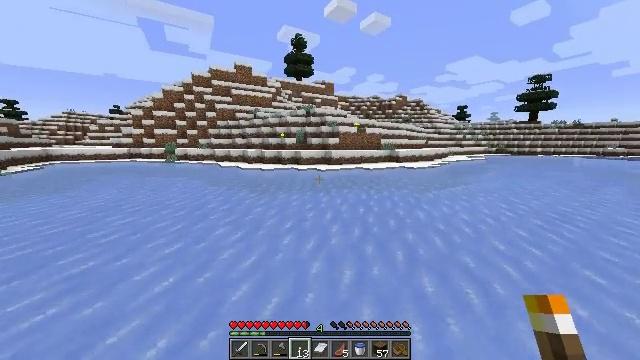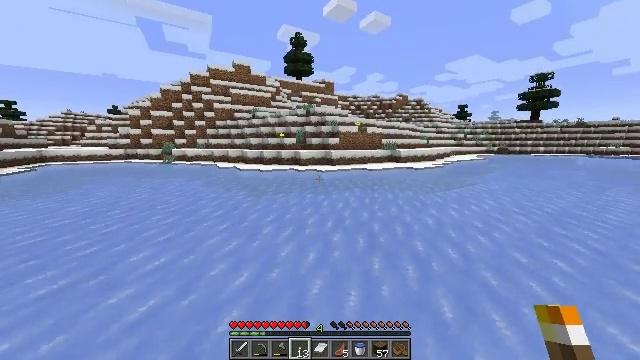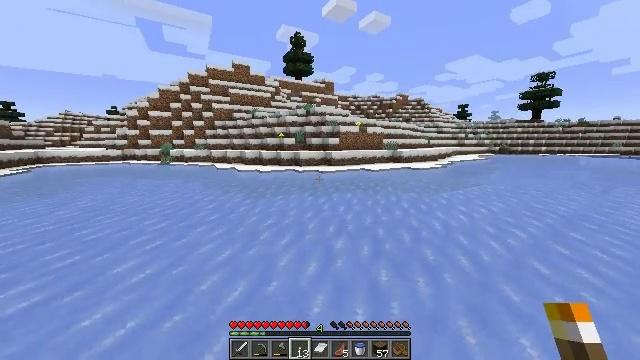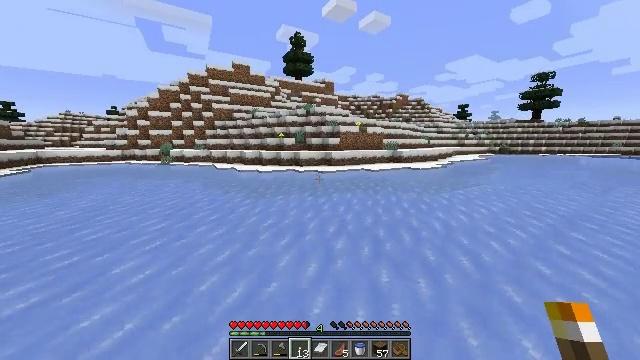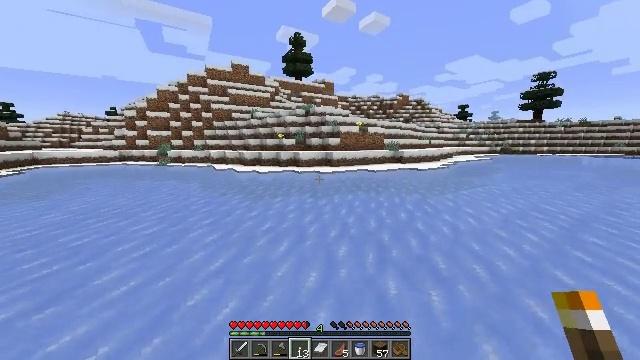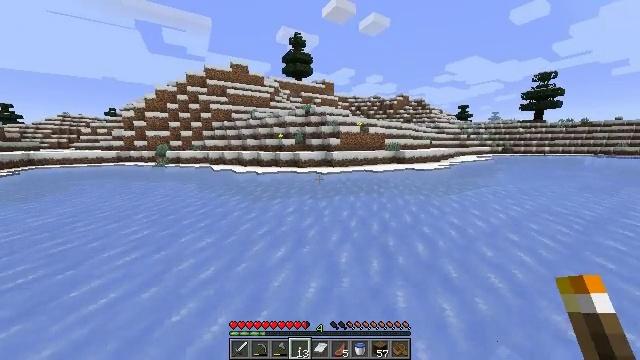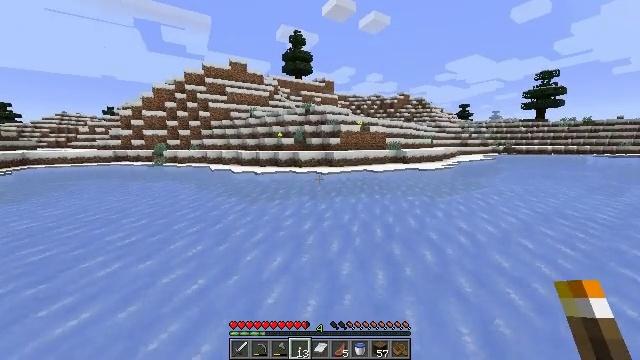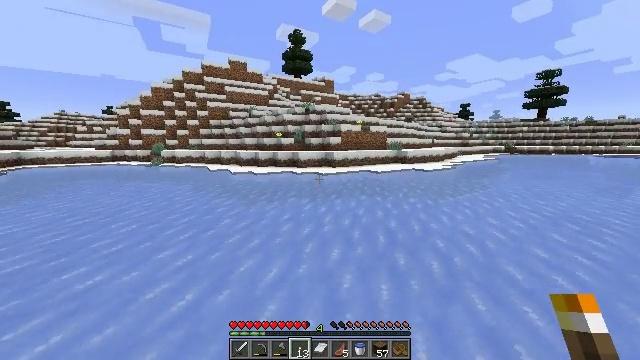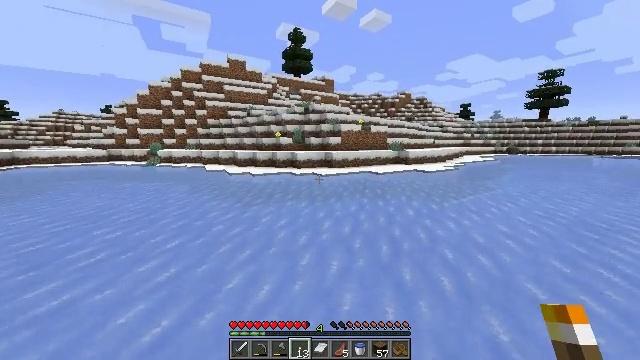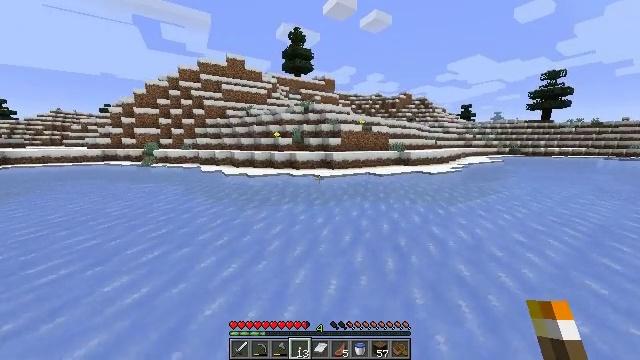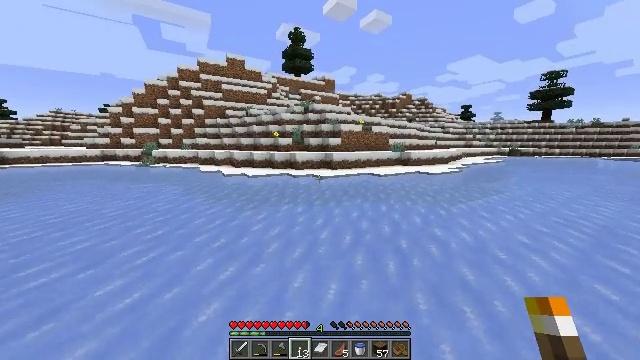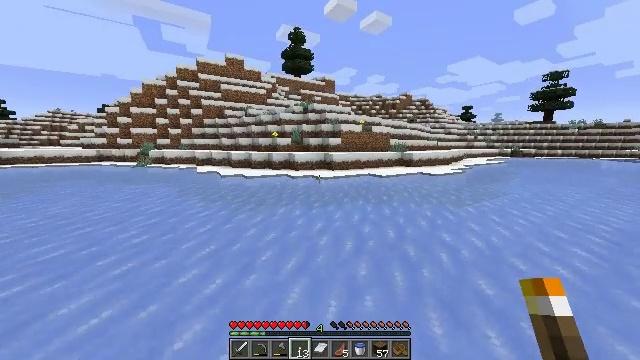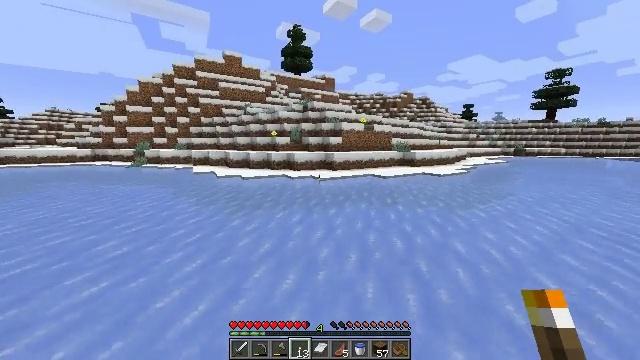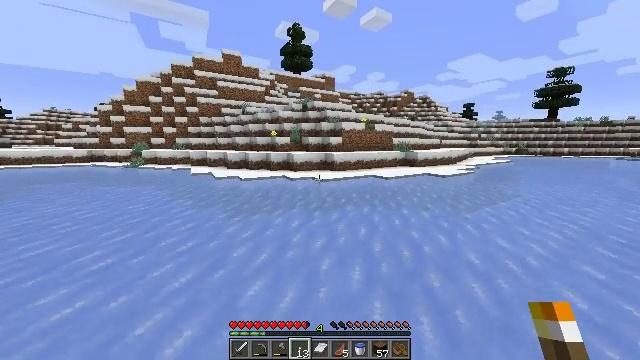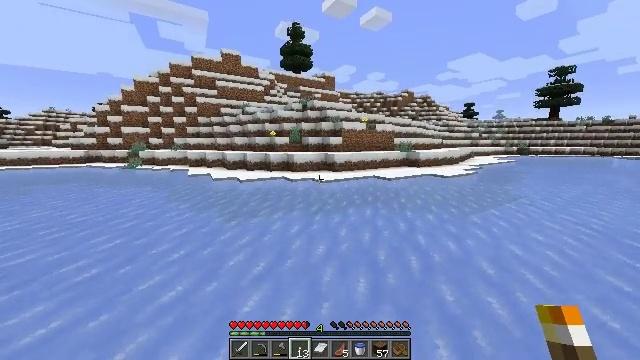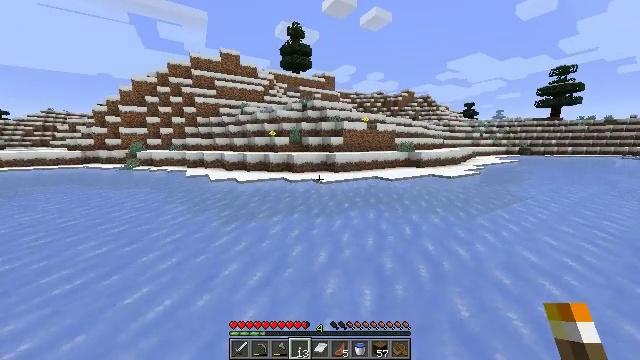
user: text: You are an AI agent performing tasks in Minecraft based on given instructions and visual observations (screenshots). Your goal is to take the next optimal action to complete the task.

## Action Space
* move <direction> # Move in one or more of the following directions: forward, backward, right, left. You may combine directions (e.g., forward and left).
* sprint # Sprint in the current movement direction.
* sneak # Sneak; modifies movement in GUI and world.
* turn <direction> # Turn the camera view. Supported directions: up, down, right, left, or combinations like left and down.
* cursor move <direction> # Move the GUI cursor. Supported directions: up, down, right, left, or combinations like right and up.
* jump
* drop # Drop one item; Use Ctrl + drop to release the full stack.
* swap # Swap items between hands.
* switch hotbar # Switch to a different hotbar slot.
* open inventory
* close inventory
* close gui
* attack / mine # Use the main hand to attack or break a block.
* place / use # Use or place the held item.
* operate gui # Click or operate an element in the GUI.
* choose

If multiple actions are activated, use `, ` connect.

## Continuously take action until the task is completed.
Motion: motion action
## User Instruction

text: Mine the poppy flower.
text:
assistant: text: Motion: move forward, sprint
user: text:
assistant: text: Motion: move forward, sprint
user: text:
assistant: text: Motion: move forward, sprint
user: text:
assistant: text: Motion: move forward, sprint
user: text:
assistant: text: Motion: move forward, sprint
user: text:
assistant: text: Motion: move forward, sprint
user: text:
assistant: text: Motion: move forward, sprint
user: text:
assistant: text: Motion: move forward, sprint
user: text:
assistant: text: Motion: move forward, sprint
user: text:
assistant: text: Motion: move forward
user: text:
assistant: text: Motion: move forward
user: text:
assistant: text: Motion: move forward
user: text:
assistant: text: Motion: move forward
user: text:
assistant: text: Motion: move forward
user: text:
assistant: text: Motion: move forward
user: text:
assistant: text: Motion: move forward
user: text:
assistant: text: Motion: move forward
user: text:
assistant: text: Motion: move forward
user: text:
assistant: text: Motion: move forward
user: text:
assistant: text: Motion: move forward
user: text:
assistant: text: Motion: move forward
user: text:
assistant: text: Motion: move forward
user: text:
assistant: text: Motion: move forward
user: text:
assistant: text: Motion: move forward
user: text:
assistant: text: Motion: move forward
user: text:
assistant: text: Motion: move forward
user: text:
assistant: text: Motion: move forward
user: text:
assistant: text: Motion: move forward
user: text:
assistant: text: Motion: move forward, turn left
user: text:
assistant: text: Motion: move forward, turn left